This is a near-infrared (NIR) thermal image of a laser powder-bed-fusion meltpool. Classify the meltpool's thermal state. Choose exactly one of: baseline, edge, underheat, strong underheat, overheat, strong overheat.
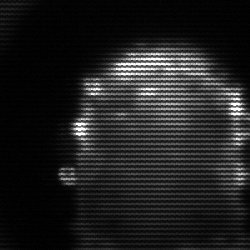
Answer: baseline